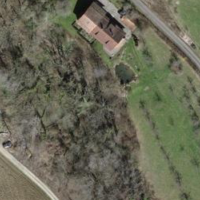
EUNIS habitat code: 52
Species observed at this site:
Primula veris